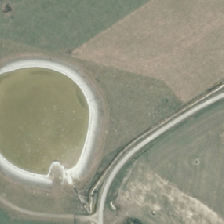
Land cover: lake_pond